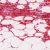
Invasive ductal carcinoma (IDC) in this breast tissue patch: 0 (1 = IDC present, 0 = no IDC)